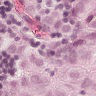
Metastatic tissue present: yes